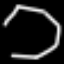
Label: octagon